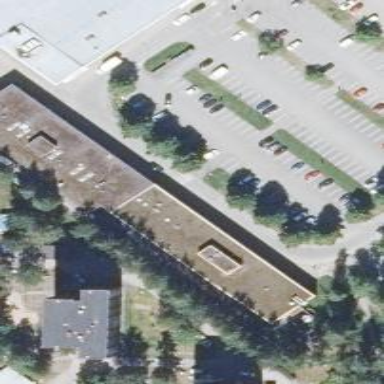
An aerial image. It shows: Veterinary facility.